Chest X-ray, PA view. Patient: 49 years old, sex M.
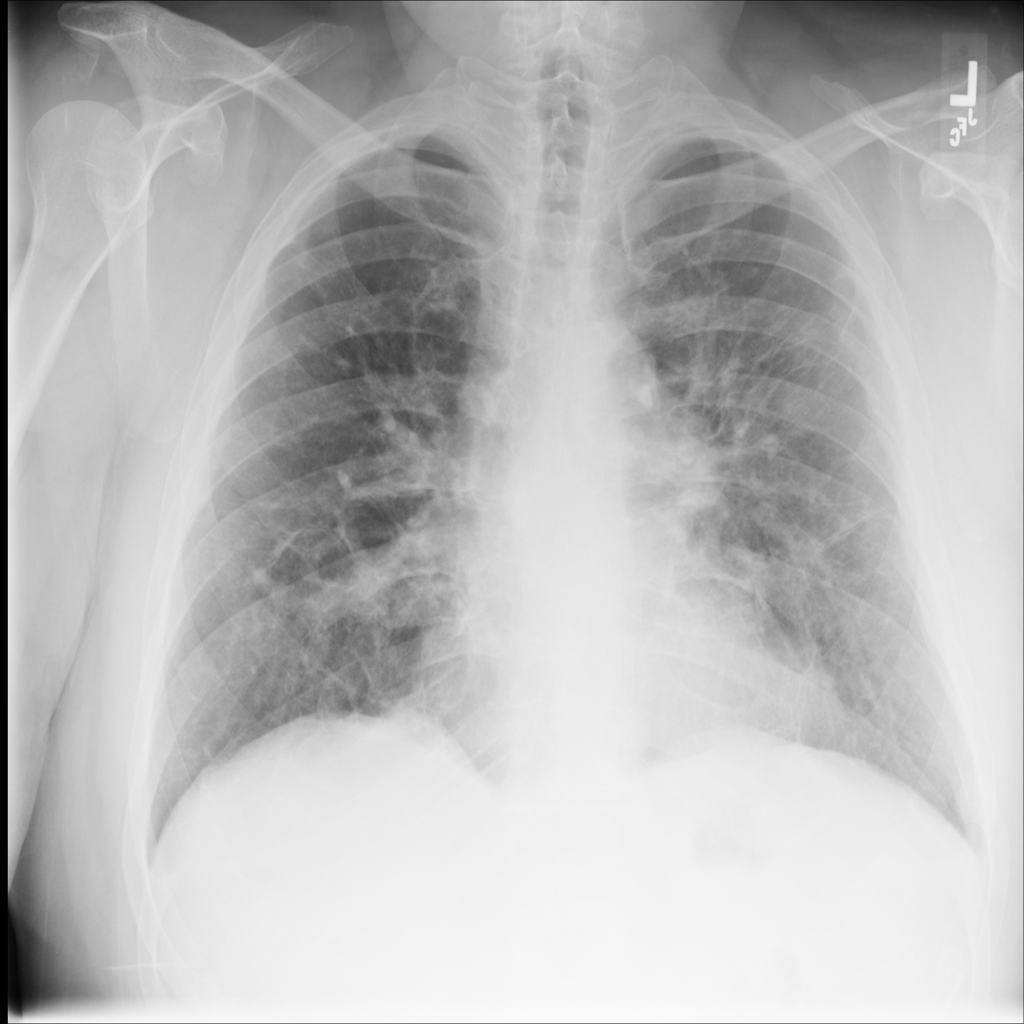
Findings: Nodule, Pleural_Thickening